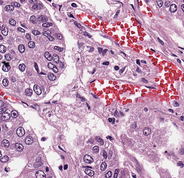
Tumor epithelial tissue: yes
Tumor-associated stroma tissue: yes
Normal tissue: no